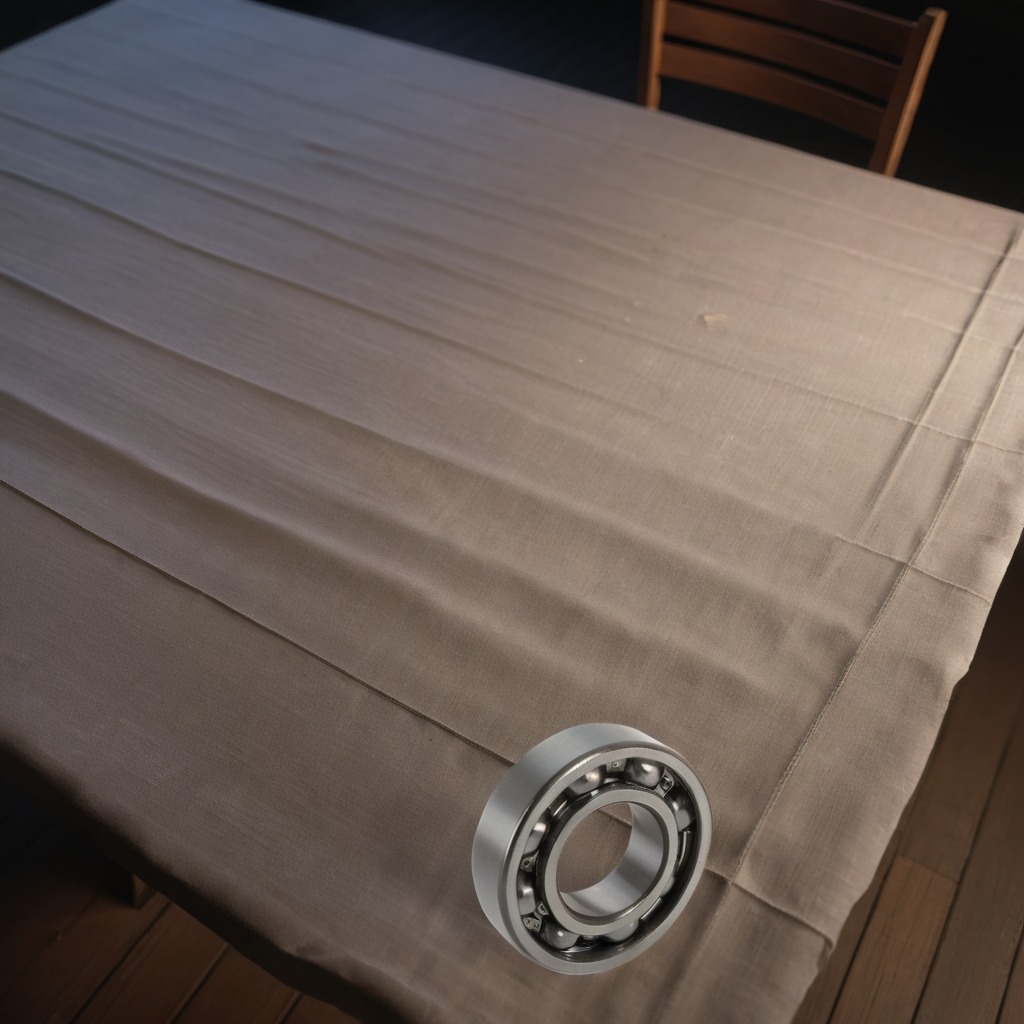
A metal ball bearing lying on a wooden table inside a workshop at night dim ambient light soft shadows worn but beneath the cloth